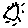
Label: sun